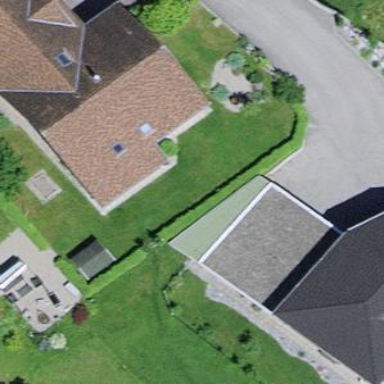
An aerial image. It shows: Garage building.